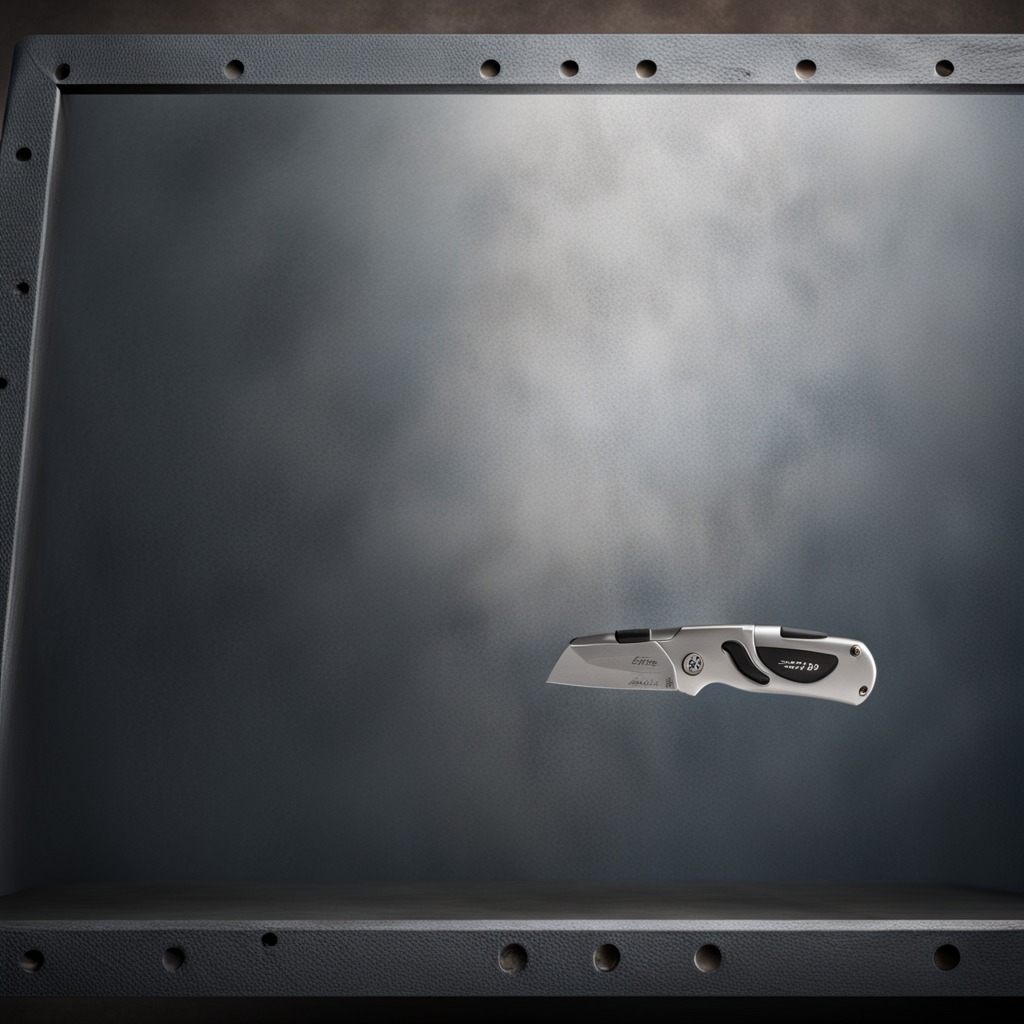
A utility knife is lying on a cold steel table in a mining workshop.